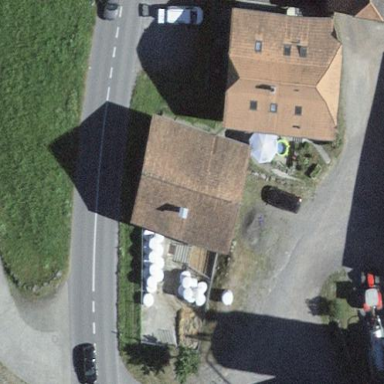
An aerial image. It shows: Barn.